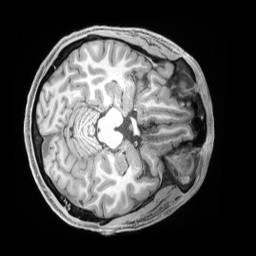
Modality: T1w
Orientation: axial
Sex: male
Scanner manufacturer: siemens
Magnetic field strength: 3 T
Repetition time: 2.4 s
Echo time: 0.00222 s